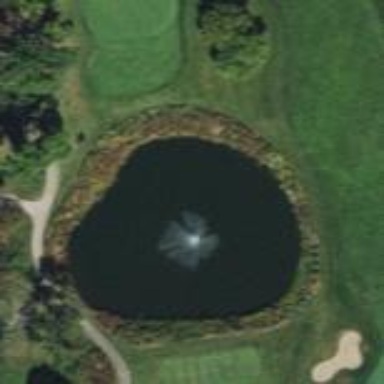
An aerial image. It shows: Water hazard on golf course. The hazard is natural water feature.